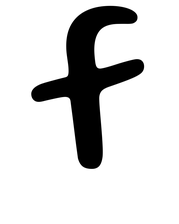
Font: Gluten_Regular